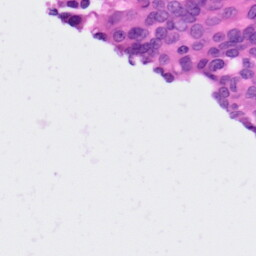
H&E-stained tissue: Ovarian